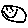
Label: smiley face